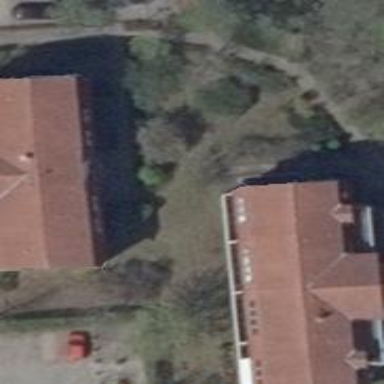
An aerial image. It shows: Part of building.